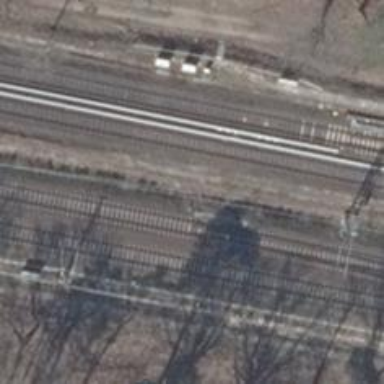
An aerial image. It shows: Railway switch with turnout to the right.